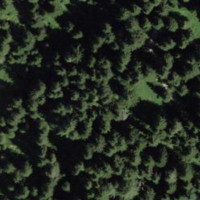
EUNIS habitat code: 43
Species observed at this site:
Plantago media